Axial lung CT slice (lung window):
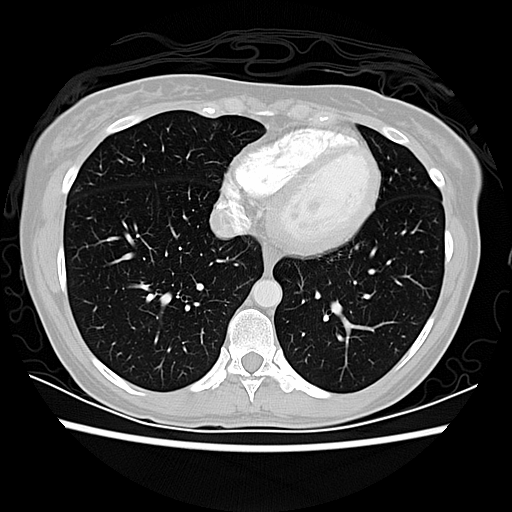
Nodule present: no